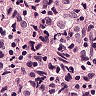
Metastatic tissue present: yes